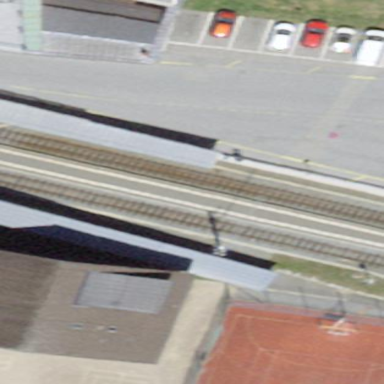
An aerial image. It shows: Platform at the railway with shelter for public transport.